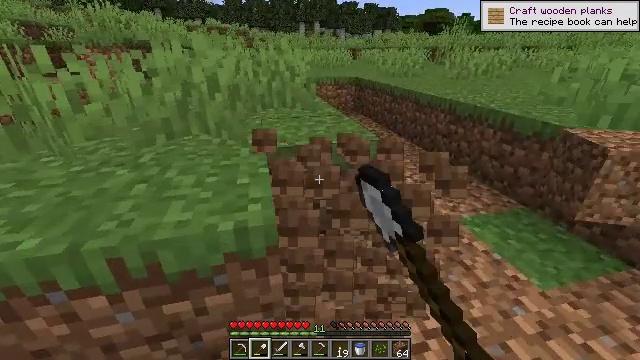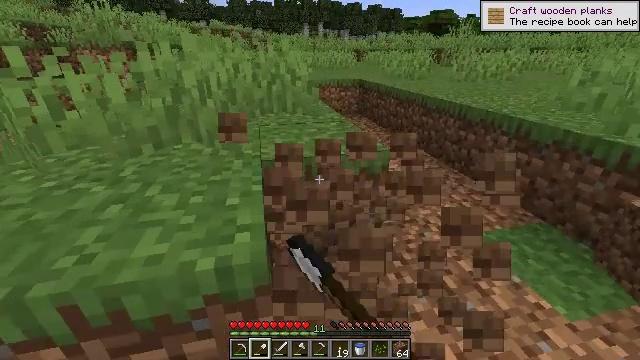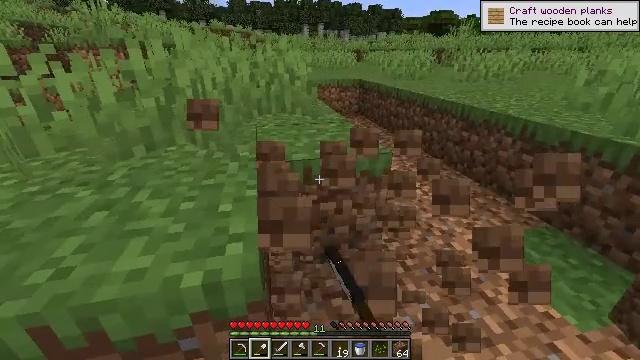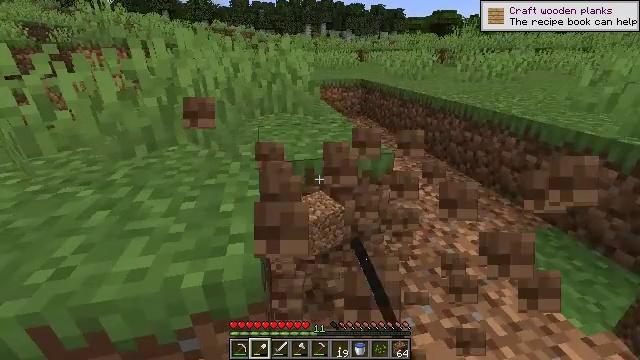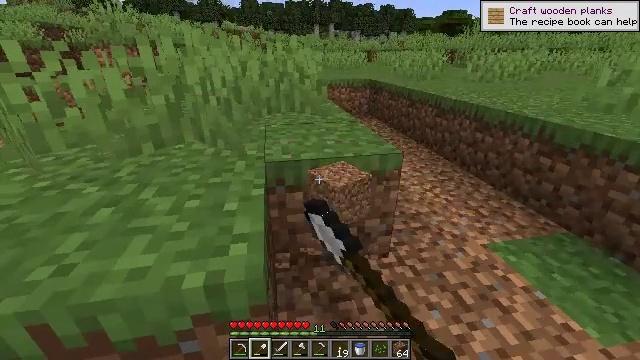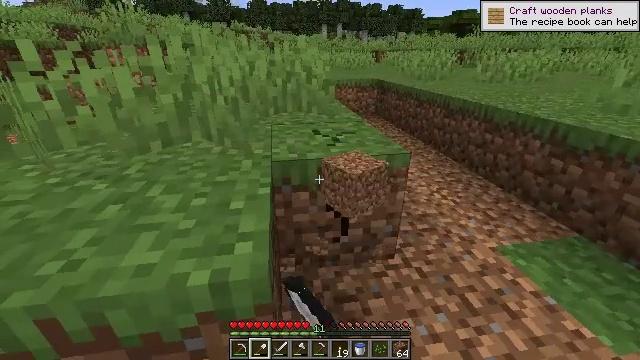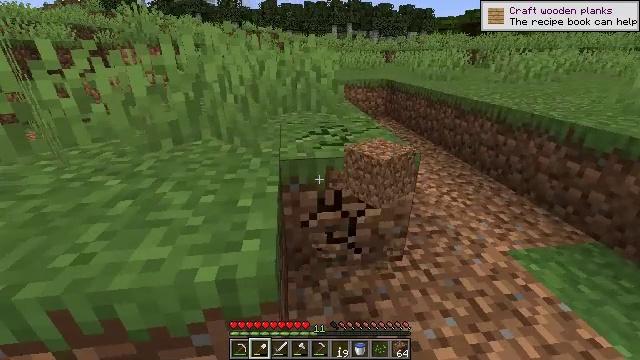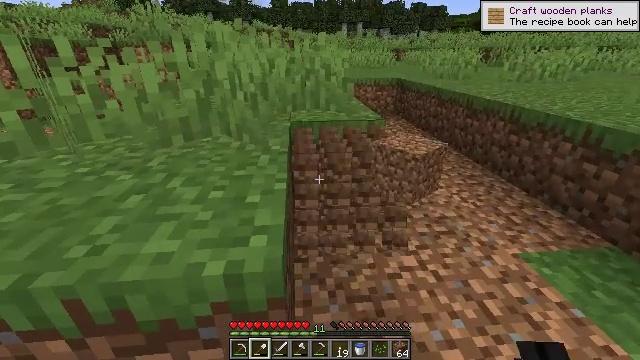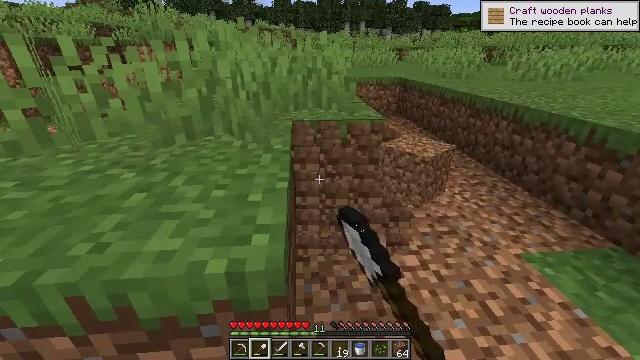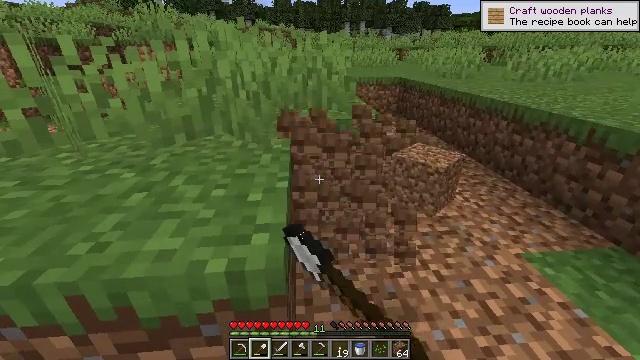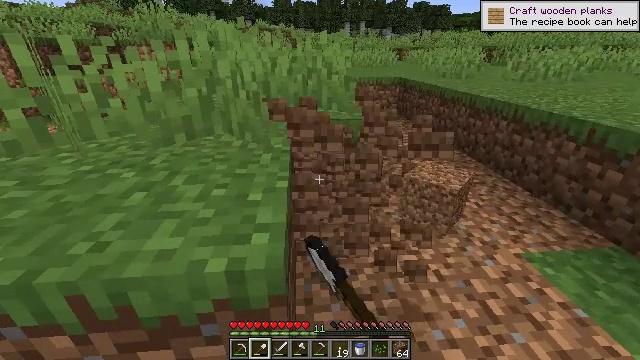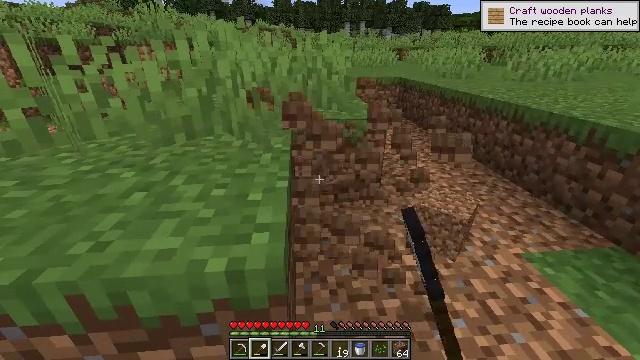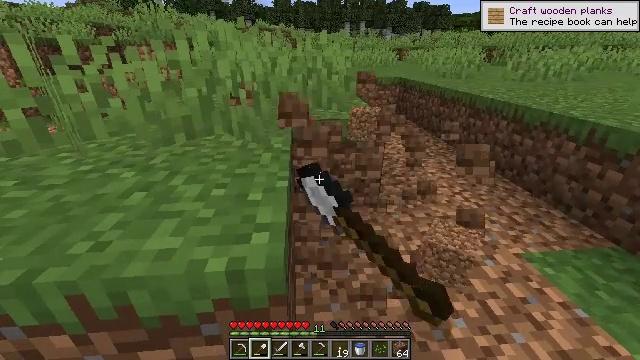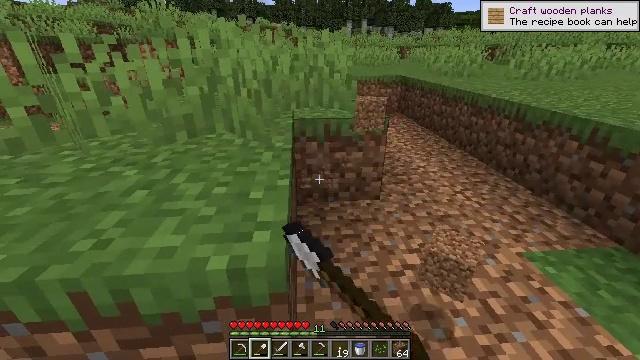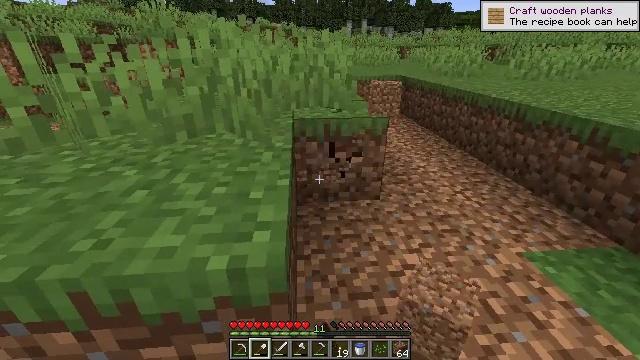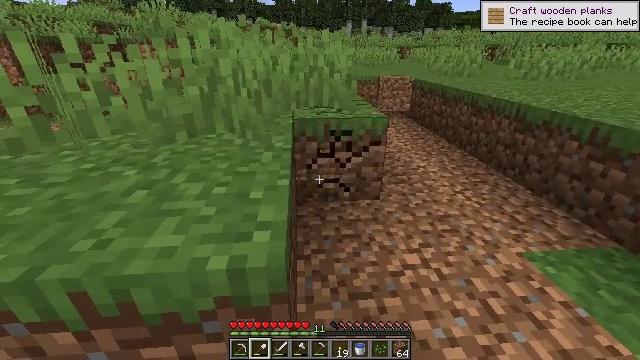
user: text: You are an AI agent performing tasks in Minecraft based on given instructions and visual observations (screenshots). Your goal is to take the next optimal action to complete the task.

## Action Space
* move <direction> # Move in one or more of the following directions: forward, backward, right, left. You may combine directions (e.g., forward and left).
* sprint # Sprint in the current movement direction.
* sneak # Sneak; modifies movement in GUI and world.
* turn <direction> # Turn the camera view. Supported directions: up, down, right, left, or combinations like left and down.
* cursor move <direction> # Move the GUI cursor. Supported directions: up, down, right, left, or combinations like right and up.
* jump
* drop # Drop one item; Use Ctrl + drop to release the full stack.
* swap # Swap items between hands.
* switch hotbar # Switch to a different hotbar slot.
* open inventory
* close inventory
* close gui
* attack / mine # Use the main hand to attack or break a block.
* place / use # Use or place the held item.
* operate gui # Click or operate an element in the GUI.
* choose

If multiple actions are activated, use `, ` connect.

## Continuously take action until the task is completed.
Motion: motion action
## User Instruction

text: Mine grass block from the ground.
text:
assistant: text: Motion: attack / mine
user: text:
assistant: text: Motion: attack / mine
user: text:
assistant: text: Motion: attack / mine
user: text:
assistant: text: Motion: turn left, attack / mine
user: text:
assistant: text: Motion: turn left, attack / mine
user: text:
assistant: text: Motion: turn left, attack / mine
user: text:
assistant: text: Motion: turn left, attack / mine
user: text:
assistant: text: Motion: attack / mine
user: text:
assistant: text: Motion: attack / mine
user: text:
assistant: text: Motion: attack / mine
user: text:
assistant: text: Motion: attack / mine
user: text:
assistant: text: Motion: attack / mine
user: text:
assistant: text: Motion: attack / mine
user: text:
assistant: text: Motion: attack / mine
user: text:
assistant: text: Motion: attack / mine
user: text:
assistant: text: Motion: attack / mine
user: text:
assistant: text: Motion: attack / mine
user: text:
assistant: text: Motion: attack / mine
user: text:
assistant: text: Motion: attack / mine
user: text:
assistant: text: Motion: attack / mine
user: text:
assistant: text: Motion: attack / mine